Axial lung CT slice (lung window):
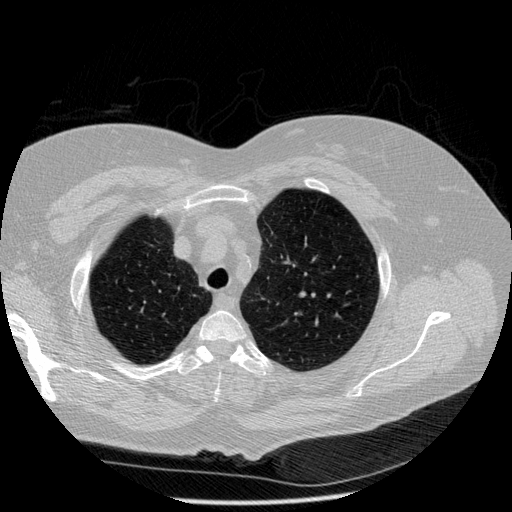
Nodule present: no